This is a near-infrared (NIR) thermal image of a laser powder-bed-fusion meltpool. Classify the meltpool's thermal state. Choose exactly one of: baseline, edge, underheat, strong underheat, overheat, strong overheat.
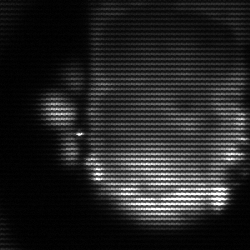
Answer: baseline